Current action and preconditions to check: trajectory_clear

Your task: For each precondition in the list above, predict whether it will hold at this action.

Consider the current scene as observed from the mobile robot's camera, and analyze the predicted future states of all dynamic agents (e.g., people, animals, vehicles, or any moving entities) within the NEXT SECOND.

IMPORTANT: Only answer "very likely" if you are absolutely certain—based on strong, clear evidence—that a dynamic agent will violate the precondition in the predicted future state. Do NOT answer "very likely" for unlikely, ambiguous, or low-probability risks.

Ask yourself for each precondition: Is there a high probability, with clear and convincing evidence, that the predicted future states of any dynamic agent will interfere with the predicted future state of the currently executing action within the NEXT SECOND, causing that precondition to fail?

Assess the risk level based on these predictions. Use "likely" or "very likely" if motions create a clear risk of interference.

Use "neutral" or "improbable" if agents are nearby but their predicted paths are clearly diverging or non-conflicting.

Failure Risk Categories: "very improbable", "improbable", "neutral", "likely", "very likely"

Answer Format: Output ONLY the probability_of_failure value from these categories: "very improbable", "improbable", "neutral", "likely", "very likely"

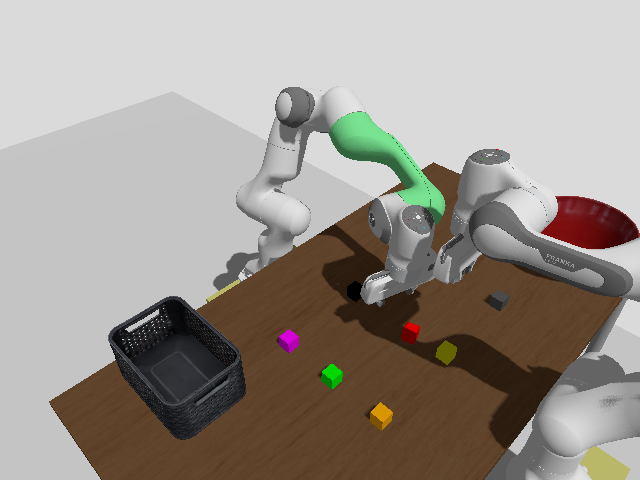

Answer: likely